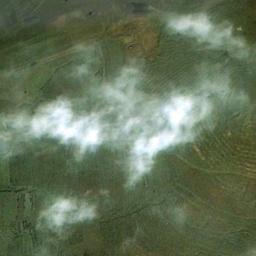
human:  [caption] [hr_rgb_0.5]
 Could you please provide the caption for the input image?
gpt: White clouds on green field .

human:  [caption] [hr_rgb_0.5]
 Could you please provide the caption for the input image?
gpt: The altocumulus are located above the green farmland  .

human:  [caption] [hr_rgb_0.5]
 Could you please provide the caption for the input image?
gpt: There is a little thin cloud above the farmland .

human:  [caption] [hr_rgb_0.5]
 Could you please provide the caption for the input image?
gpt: The white cloud is above green farmland .

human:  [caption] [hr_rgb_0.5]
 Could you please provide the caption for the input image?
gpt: There are sparse white clouds above a green land .